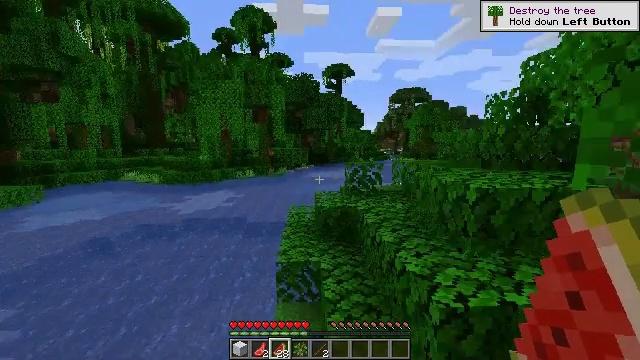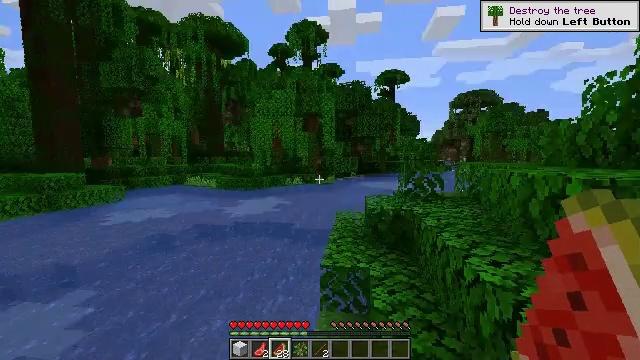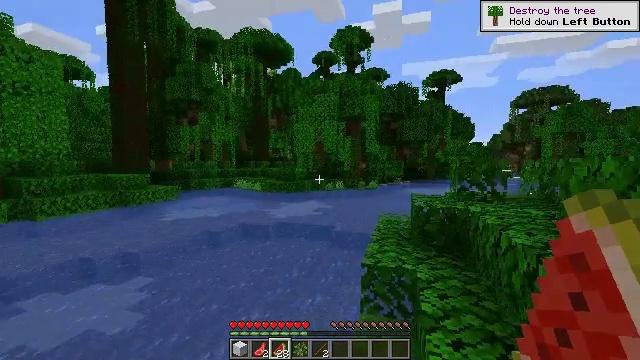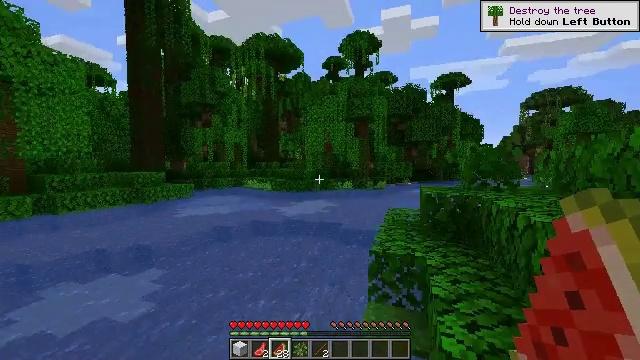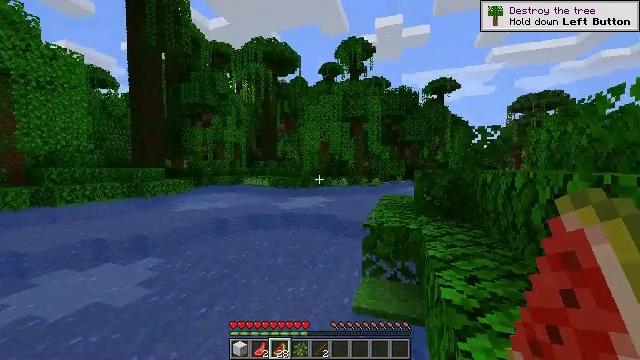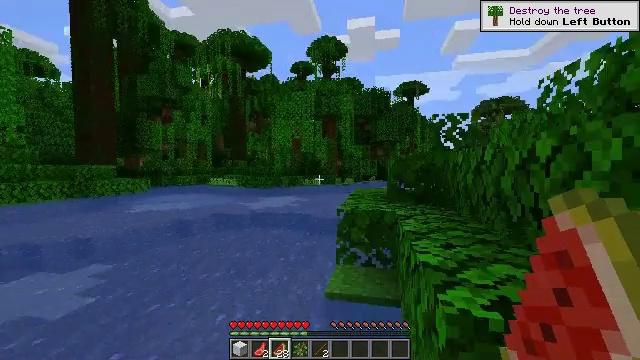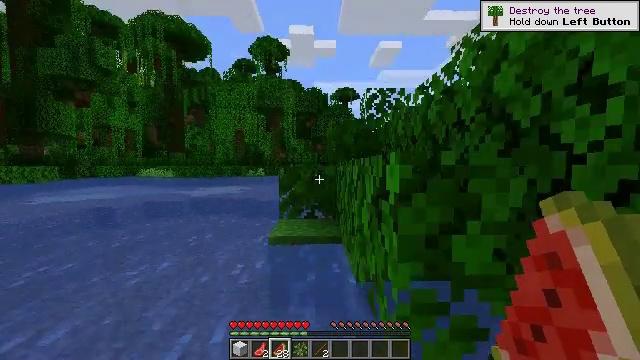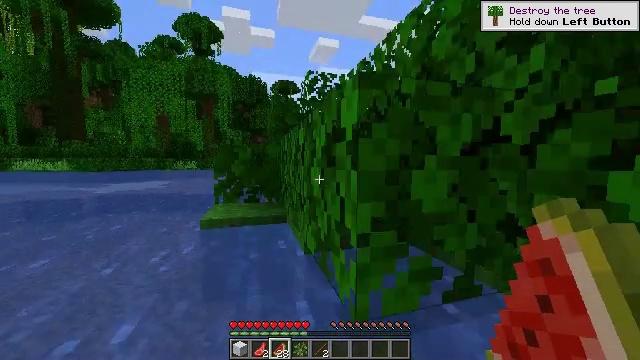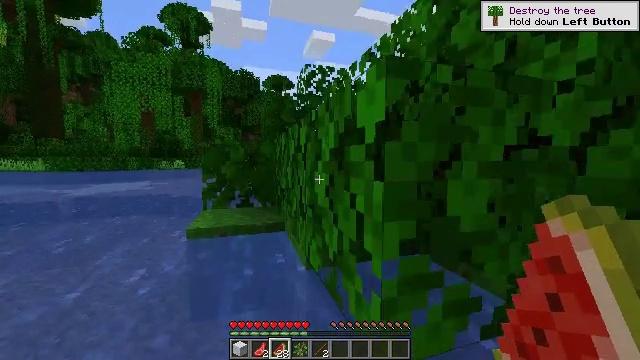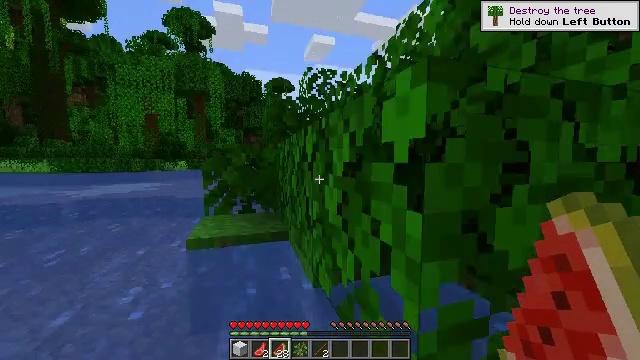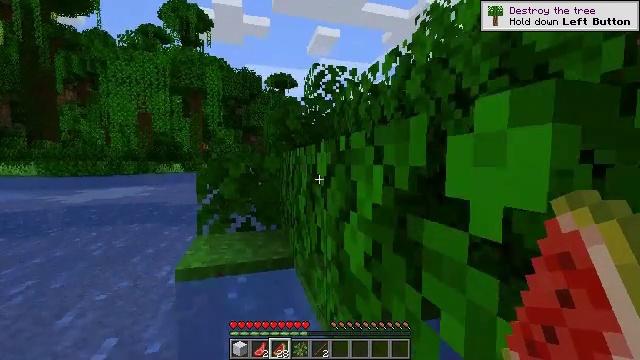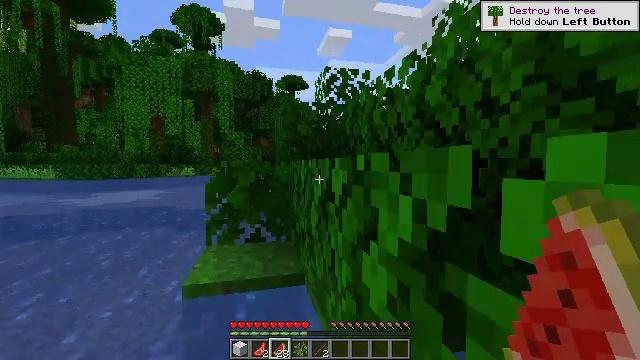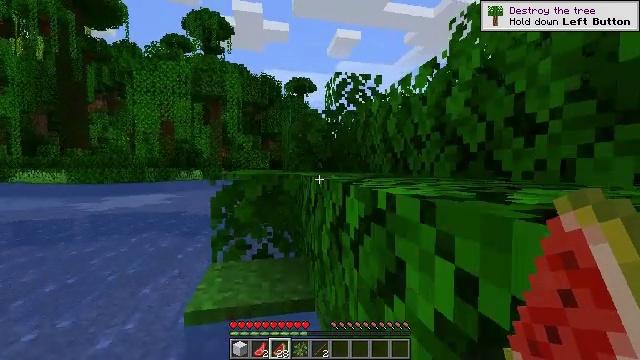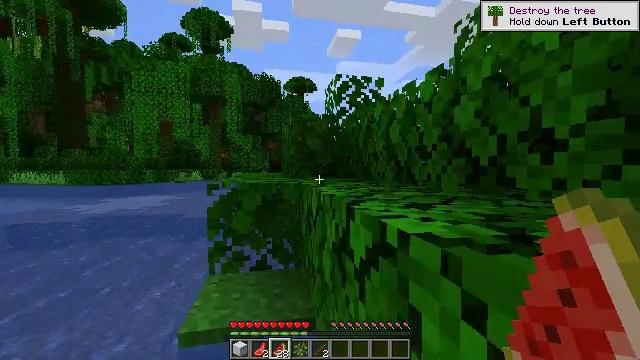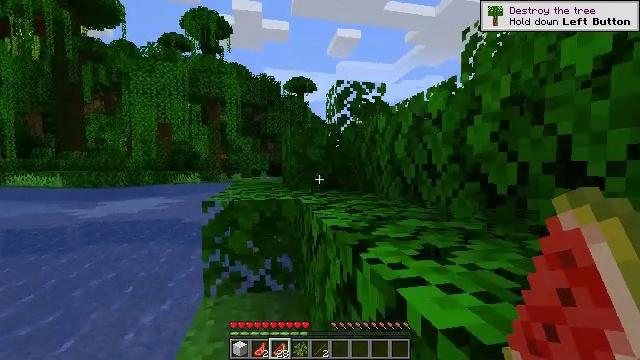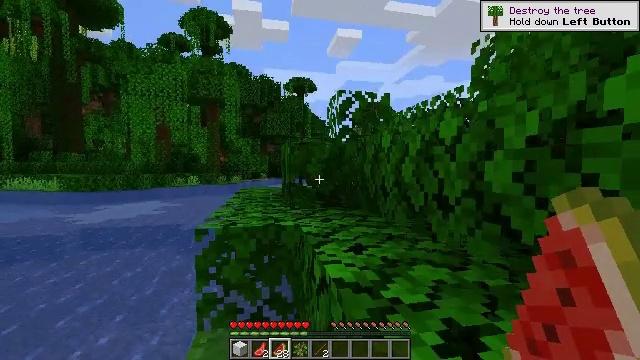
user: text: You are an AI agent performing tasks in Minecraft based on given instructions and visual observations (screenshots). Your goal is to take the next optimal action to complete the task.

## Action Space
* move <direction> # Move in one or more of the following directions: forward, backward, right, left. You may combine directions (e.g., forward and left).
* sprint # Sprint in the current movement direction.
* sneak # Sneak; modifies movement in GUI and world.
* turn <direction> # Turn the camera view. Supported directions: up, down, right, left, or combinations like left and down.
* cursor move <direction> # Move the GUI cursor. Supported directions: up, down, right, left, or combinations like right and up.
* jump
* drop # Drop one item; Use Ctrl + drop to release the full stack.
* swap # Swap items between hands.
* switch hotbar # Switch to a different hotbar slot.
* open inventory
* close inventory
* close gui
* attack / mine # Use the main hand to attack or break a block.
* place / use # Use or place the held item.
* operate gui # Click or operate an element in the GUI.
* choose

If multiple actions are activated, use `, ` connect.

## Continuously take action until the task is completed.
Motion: motion action
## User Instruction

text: Combat the chicken.
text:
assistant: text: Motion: move forward, sprint, turn left and up, jump
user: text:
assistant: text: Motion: move forward, sprint, turn left and up, jump
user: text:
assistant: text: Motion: move forward, sprint, turn left, jump
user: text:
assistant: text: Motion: move forward, sprint, jump
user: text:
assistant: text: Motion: move forward, sprint, turn right, jump
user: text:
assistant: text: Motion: move forward, sprint, turn right, jump
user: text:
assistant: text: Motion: move forward, sprint, turn right and down, jump
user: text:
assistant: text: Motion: move forward, sprint, turn right, jump
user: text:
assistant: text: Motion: move forward, sprint, jump
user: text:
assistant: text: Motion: move forward, sprint, turn left, jump
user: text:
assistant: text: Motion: move forward, sprint, turn left, jump
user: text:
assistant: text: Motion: move forward, sprint, turn left, jump
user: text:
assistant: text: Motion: move forward, sprint, jump
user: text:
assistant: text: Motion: move forward, sprint, jump
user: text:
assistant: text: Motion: move forward, sprint, jump
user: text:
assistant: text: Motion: move forward, sprint, jump
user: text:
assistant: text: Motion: move forward, sprint, jump
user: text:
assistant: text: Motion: move forward, sprint, jump
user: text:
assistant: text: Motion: move forward, sprint, turn up, jump
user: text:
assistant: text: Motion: move forward, sprint, jump
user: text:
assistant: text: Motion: move forward, sprint, jump
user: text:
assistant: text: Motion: move forward, sprint, jump
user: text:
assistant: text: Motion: move forward, sprint, jump
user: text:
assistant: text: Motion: move forward, sprint, jump
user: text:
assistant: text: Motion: move forward, sprint, jump
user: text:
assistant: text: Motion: move forward, sprint, jump
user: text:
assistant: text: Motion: move forward, sprint, jump
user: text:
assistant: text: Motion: move forward, sprint, jump
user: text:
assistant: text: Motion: move forward, sprint, jump
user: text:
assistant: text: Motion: move forward, sprint, jump